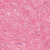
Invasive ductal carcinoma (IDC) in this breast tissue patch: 0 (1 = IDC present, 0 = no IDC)